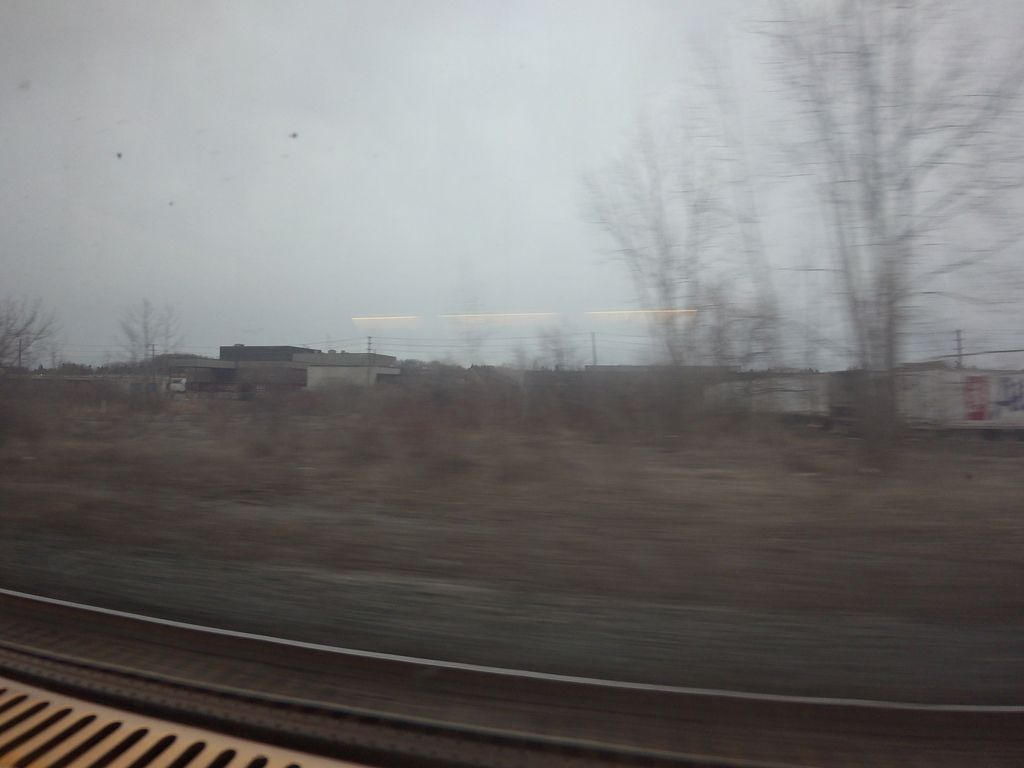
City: toronto